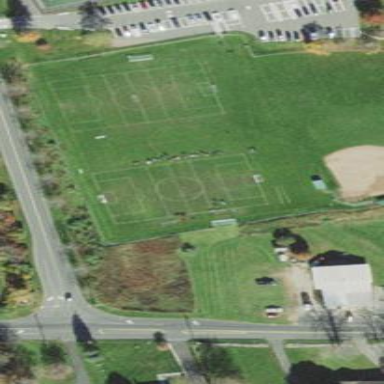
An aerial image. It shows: Soccer pitch for leisureland activities.